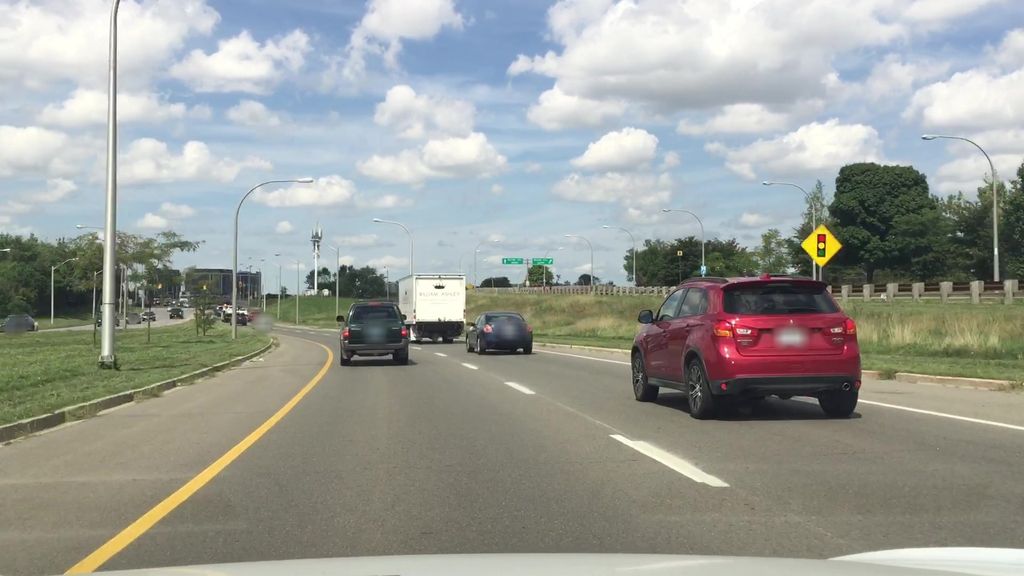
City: toronto